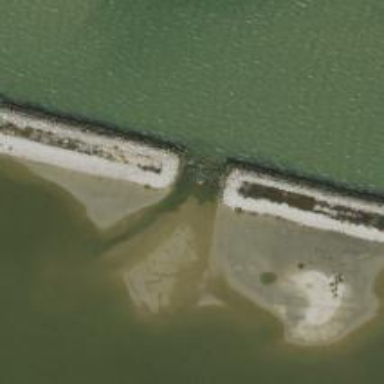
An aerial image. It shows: Breakwater structure.